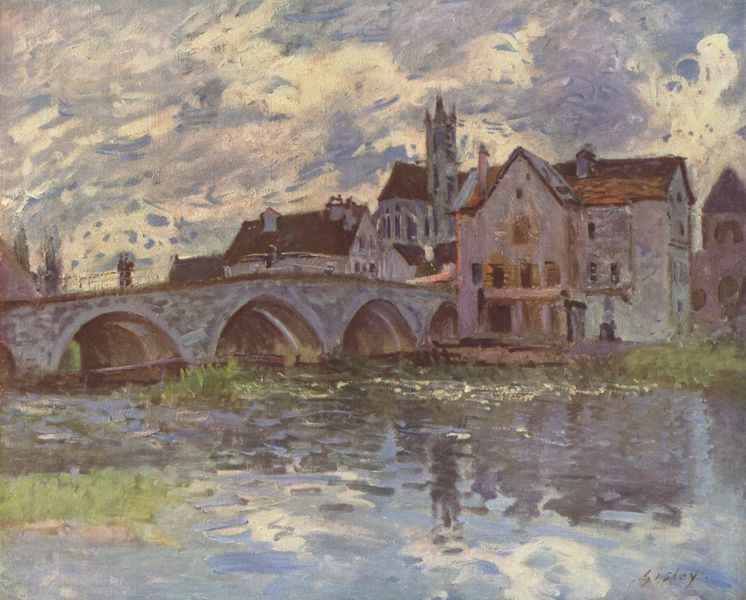
Titel: Brücke von Moret-sur-Loing
Künstler: Alfred Sisley
Schlagwörter: baum, blau, gemälde, himmel, mann, schatten, wasser, weiß, wolken, bäume, fluss, grün, impressionismus, kirchturm, landschaft, menschen, see, stadt, ufer, braun, bunt, fenster, frankreich, fussgänger, grau, licht, männer, paris, pfeiler, strasse, türkis, dach, gebäude, gras, haus, rot, wiese, wolke, malerei, mensch, stehen, stein, bild, schauen, signatur, spiegel, öl, bach, gräser, häuser, schilf, spiegelung, wind, brücke, brüstung, gewässer, kirche, pastos, sonne, wasserspiegelung, hochwasser, insel, paar, personen, spitzen, person, pflanzen, gotik, rosa, kamin, schornstein, turm, bewölkt, welle, wellen, ansicht, bogen, fassade, ort, passanten, vedute, zwei, spiegelbild, dorf, dächer, giebel, mauer, lila, violett, joche, kai, gicht, steg, arch, blue, church, oil, people, white, black, duktus, green, painting, windows, impressionistisch, widerschein, maler, oil painting, reflection, brown, durchgang, geländer, stimmung, impressionisten, hoch, grass, glitzern, reflexion, ortschaft, panorama, stadtansicht, stadtrand, bögen, punkte, türme, steinbrücke, pleinair, gauben, pinsel, pinselduktus, pinselstrich, kathedrale, clouds, man, sky, tree, mittelalter, building, house, lake, landscape, nature, sea, shore, water, chor, houses, roof, roofs, tower, village, seerosen, seurat, sisley, spiegelungen, pinien, alfred sisley, überschwemmung, spaziergänger, river, gothik, brush strokes, impressionism, walking, gewölk, cloudy, bridge, town, pont, fesnter, dirt, speicher, steigend, city, alfred, kriche, cathedral, buildings, manor, reflektionen, altstadt, brückenbögen, erfurt, dachd, regensburg, ble, paint, statd, brush stroke, milv, waaer, rail, frankreichs, dkp, isisley, stadt am fluss, verwirbelungen, 19. jahrhundert, sjy, kornspreicher, spreicher, wate, weed, water lily, himmeü